Question: I am trying to use 'subplot' with 'plotly' objects which one of them has multiple series in it. When I use 'subplot' one of the series in the first graph does not show up in the final product. Look at the code below:
'''
library(plotly)
library(dplyr)
sec_y <- list(tickfont = list(color = "red"),
overlaying = "y",
side = "right",
title = "Lft")
pp1 <- fmean1 %>% group_by(grp) %>% plot_ly() %>%
add_lines(x = ~hour, y = ~fmgd, name = "FMGD", colour = "blue") %>%
add_lines(x = ~hour, y = ~lft, name = "Lft", yaxis = "y2", colour = "red") %>%
layout(title = "Fbay", yaxis2 = sec_y,
xaxis = list(title="Date"))
pp2 <- prcpf1 %>% plot_ly() %>%
add_bars(x=~Datetime, y=~precip, name = "prcp")
subplot(pp1, pp2, nrows = 2 , shareX = T)
'''
'subplot''FMGD'
<URL>

Is this a bug in 'subplot' or am I missing something?
'''
fmean1 <- structure(list(hour = structure(1:11, .Label = c("2018-04-15
18:00:00", "2018-04-15 19:00:00", "2018-04-15 20:00:00", "2018-04-15 21:00:00",
"2018-04-15 22:00:00", "2018-04-15 23:00:00", "2018-04-16 00:00:00",
"2018-04-16 01:00:00", "2018-04-16 02:00:00", "2018-04-16 03:00:00",
"2018-04-16 04:00:00"), class = "factor"), fmgd = c(249.67262,
278.45789, 349.241726666667, 351.883898333333, 369.18035, 406.85811,
406.233883333333, 393.751951666667, 390.<PHONE>, 403.980246666667,
449.06727), lft = c(84.7313333333333, 85.1555, 85.8243333333333,
87.7796666666667, 88.8493333333333, 88.1606666666667, 87.1883333333333,
86.2645, 85.9258333333333, 86.3718333333333, 86.4433333333333
), grp = c(0L, 0L, 0L, 0L, 0L, 0L, 0L, 0L, 0L, 0L, 0L)),
row.names = 91:101, class = "data.frame")
'''
'''
prcpf1 <- structure(list(Datetime = structure(c(<PHONE>, <PHONE>,
<PHONE>, <PHONE>, <PHONE>, <PHONE>, <PHONE>, <PHONE>,
<PHONE>, <PHONE>, <PHONE>), class = c("POSIXct", "POSIXt"
), tzone = "UTC"), precip = c(0.11, 0.09, 0.06, 0.09, 0.03, 0.04,
0.02, 0.14, 0.07, 0.15, 0.26)), row.names = c(NA, -11L), class = c("tbl_df",
"tbl", "data.frame"))
'''
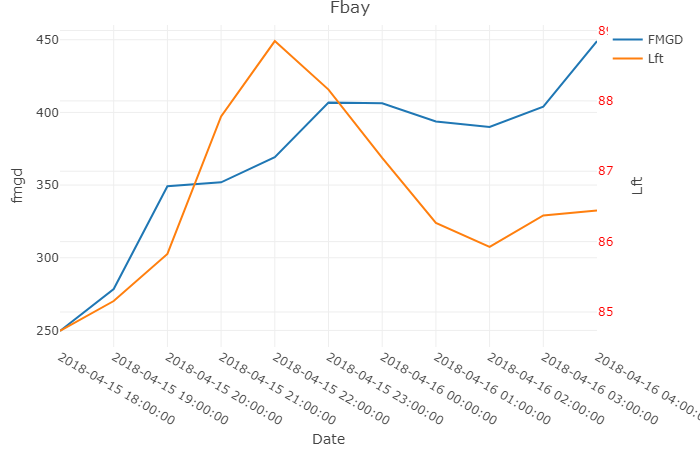
Answer: <URL>
Referencing to the link above, what we need to do is explicitly defining the y axes for all the plots, all the axes. Look below for its implementation on my example:
'''
## Creating axis layouts, explicitly for all y axes
L_Axis <- list(tickfont = list(color = "red"), overlaying = "y",
side = "right", title = "Lft")
F_Axis <- list(side = "left", title = "fmgd")
P_Axis <- list(side = "left", title = "prcp")
pp1 <- fmean1 %>% group_by(grp) %>% plot_ly() %>%
add_lines(x = ~hour, y = ~fmgd, name = "FMGD", colour = "blue") %>%
add_lines(x = ~hour, y = ~lft, name = "Lft", yaxis = "y2", colour = "red") %>%
layout( yaxis = F_Axis, #left axis
yaxis2 = L_Axis, #right axis
title = "Fbay", xaxis = list(title="Date"))
pp2 <- prcpf1 %>% plot_ly() %>%
add_bars(x=~Datetime, y=~precip, name = "prcp", yaxis = "y", colour = "green") %>%
layout(yaxis = P_Axis) #only y axis, on the left
pp <- subplot(pp1, pp2 , nrows = 2 , titleY = T, shareX = T)
'''